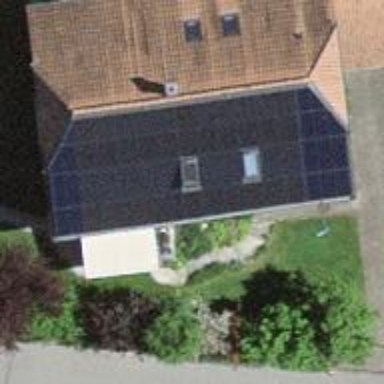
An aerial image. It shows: Solar power generator utilizing photovoltaic technology with solar photovoltaic panels.